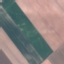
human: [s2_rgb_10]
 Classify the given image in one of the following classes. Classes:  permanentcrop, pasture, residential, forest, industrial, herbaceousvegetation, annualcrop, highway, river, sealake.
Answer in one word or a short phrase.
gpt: AnnualCrop